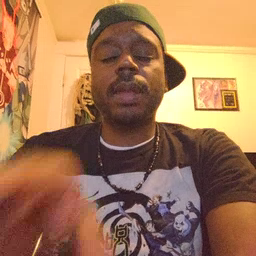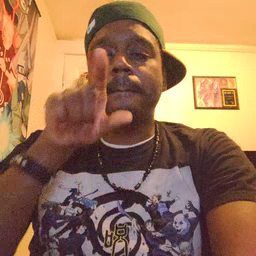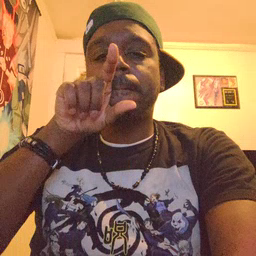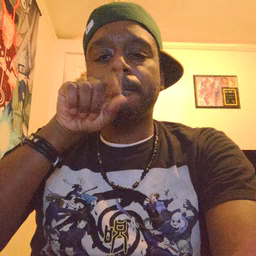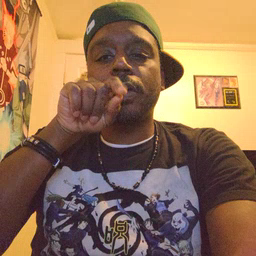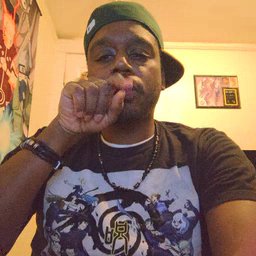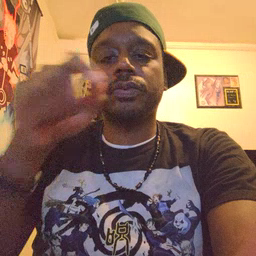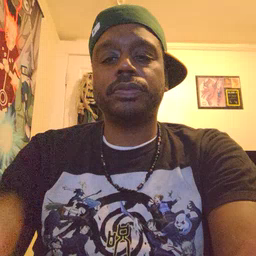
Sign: bird